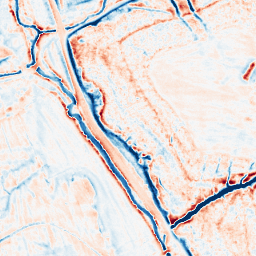
Category: edge_preserving
Decomposition family: anisotropic_diffusion
Decomposition parameters: iterations: 50
kappa: 50
gamma: 0.1
Upsampling method: bilinear
Upsampling parameters: scale: 8
Upsampling scale: 8